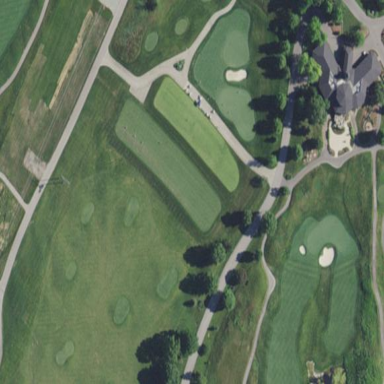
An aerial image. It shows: Grass area designated as golf tee.